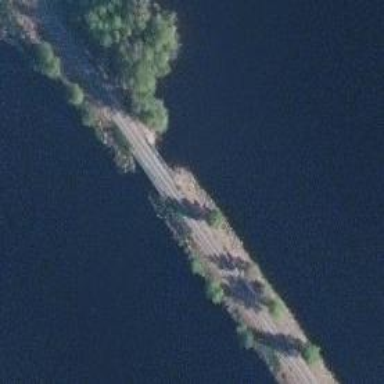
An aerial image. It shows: Disused railway bridge with continuous rails.